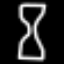
Label: hourglass